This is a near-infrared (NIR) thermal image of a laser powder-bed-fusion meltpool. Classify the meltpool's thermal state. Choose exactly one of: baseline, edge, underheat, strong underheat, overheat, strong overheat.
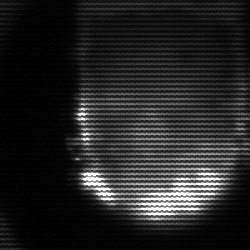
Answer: baseline